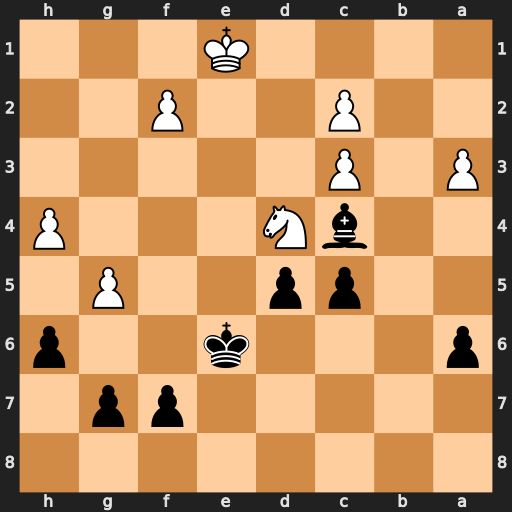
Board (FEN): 8/5pp1/p3k2p/2pp2P1/2bN3P/P1P5/2P2P2/4K3
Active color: b
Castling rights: -
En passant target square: -
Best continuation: cxd4 gxh6 gxh6